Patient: sex F, age 59
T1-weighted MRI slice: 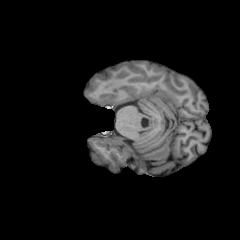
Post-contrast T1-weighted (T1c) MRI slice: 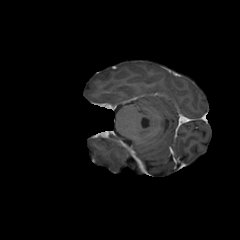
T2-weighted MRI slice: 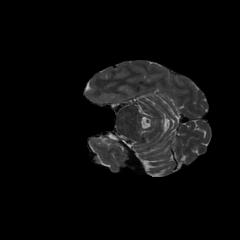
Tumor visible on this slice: no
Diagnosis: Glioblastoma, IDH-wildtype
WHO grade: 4